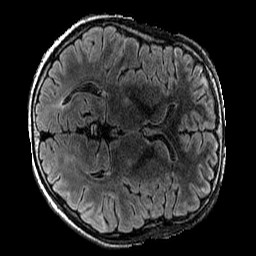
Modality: FLAIR
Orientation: axial
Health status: ill
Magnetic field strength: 3 T